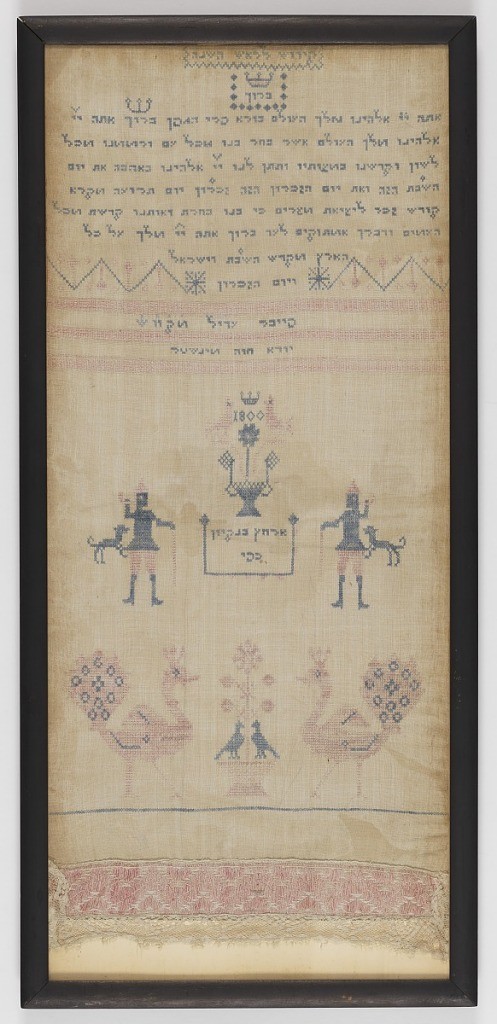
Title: Sampler
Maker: Faiber Edel
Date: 1800
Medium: silk embroidery on linen foundation Technique: embroidered on plain weave
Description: Long white linen towel embroidered in red and blue with prayers for Rosh Hoshonna and other holidays, and the order of Seder in squares. In Hebrew.

Kiddush for Rosh Hashonah

Blessed art thou, O Lord our God, King of the universe, who hast chosed us from all peoples and exalted us above all tongues, and sanctified us by thy commandments. And thou has given us in love, O Lord our God, this Day of Memorial, a day of blowing the Shofar, an holy convocation, as a memorial of the departure from Egypt. For thou hast chosen us and hast sanctified us above all nations; and thy word in truth and endureth forever. Blessed art thou, O Lord, King over all the earth, who sanctifiest Israel and the Day of Memorial.
Faiber Edel of K. W. Sh.
Yuda Hanowah Munster
1800
I will wash my hands in innocency (Psalms 26, 6)